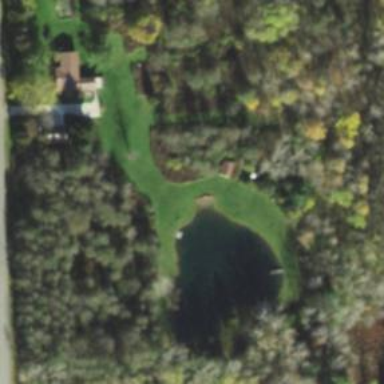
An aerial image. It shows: Picturesque pond surrounded by water in natural setting.